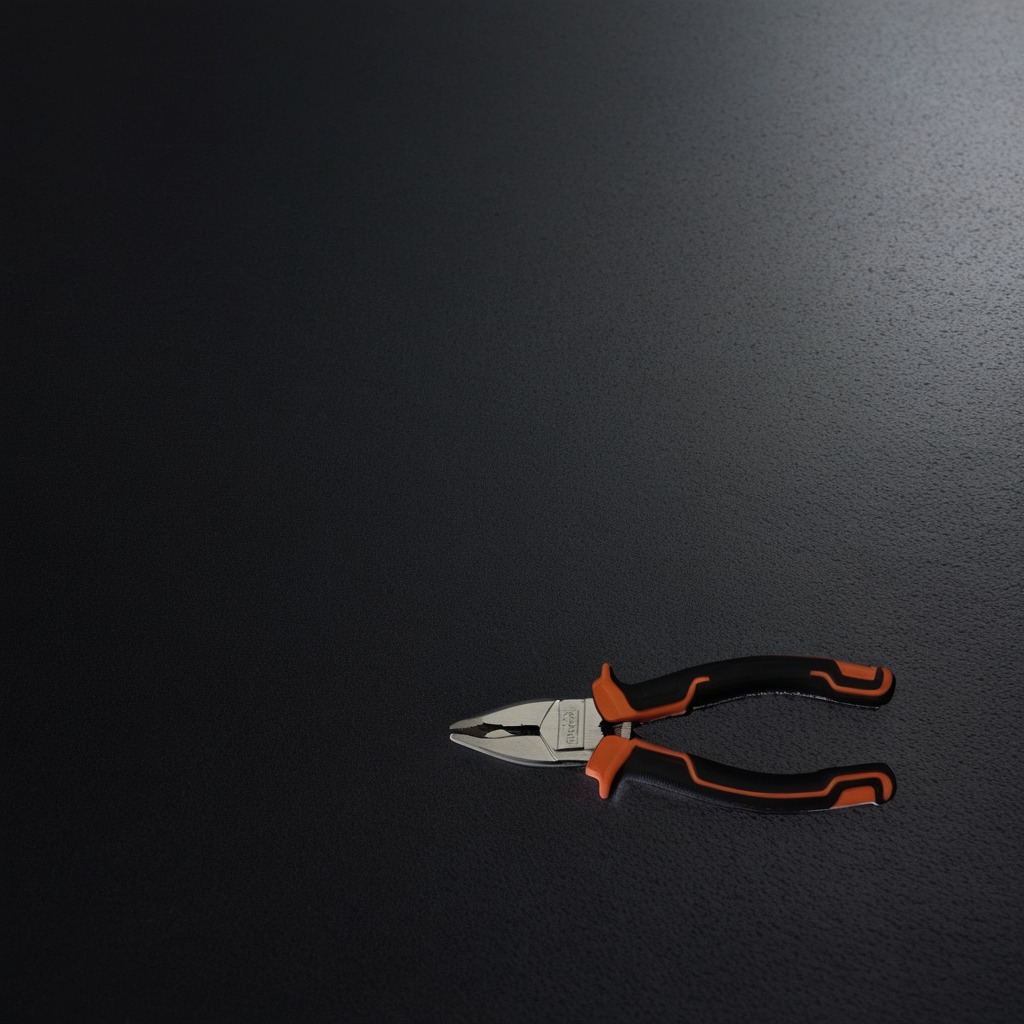
A plier is lying on a clean granite tabletop covered with a black rubber mat inside a workshop at night dim ambient light soft shadows worn but beneath the mat